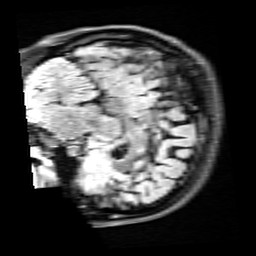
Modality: FLAIR
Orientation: sagittal
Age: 23
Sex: female
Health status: healthy
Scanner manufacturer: siemens
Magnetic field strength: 3 T
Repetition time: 9 s
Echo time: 0.088 s